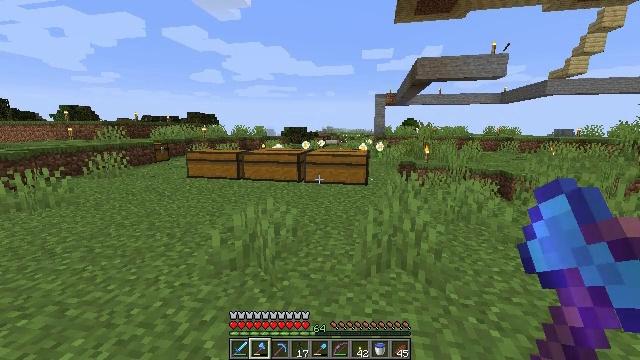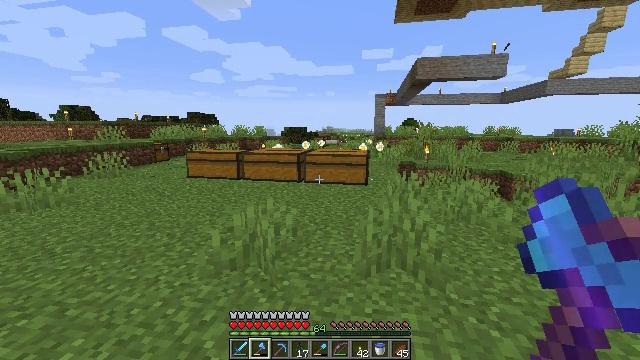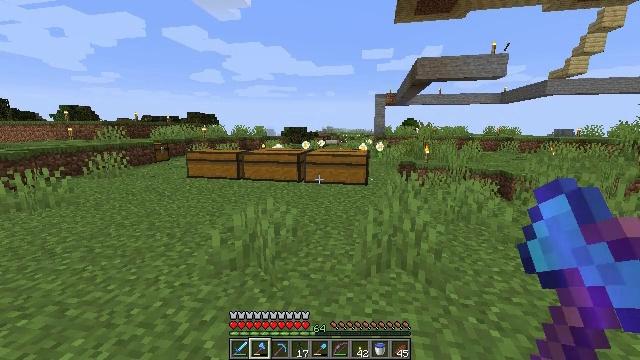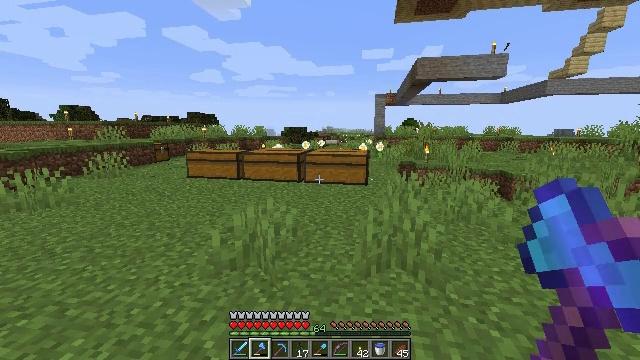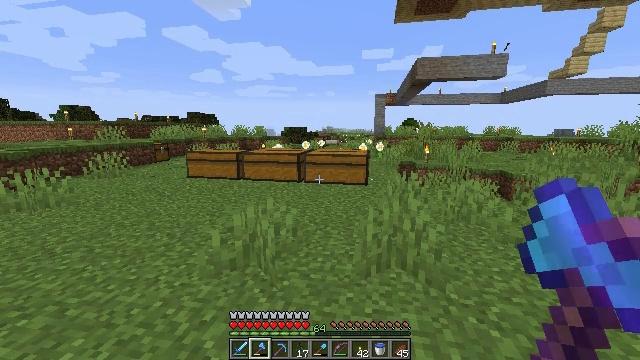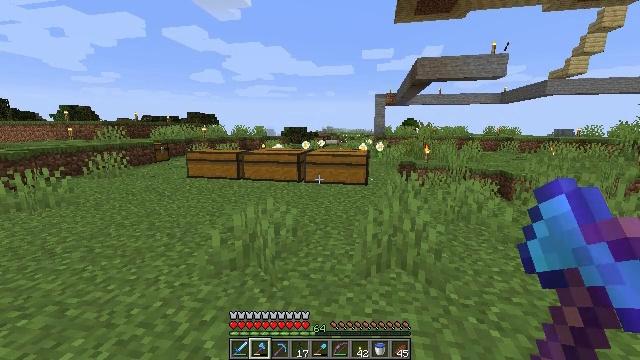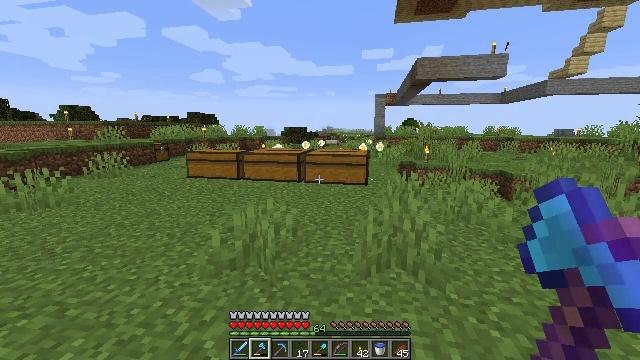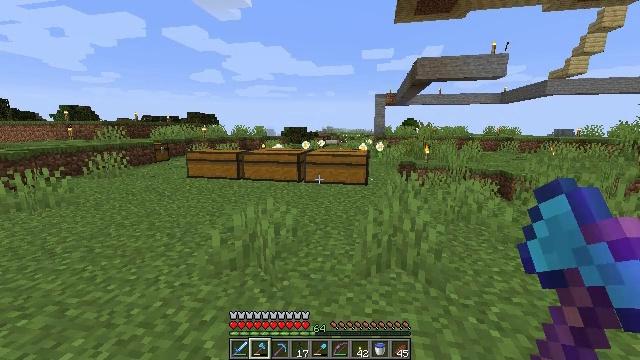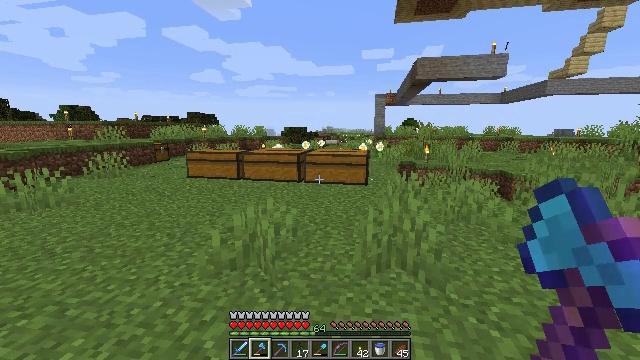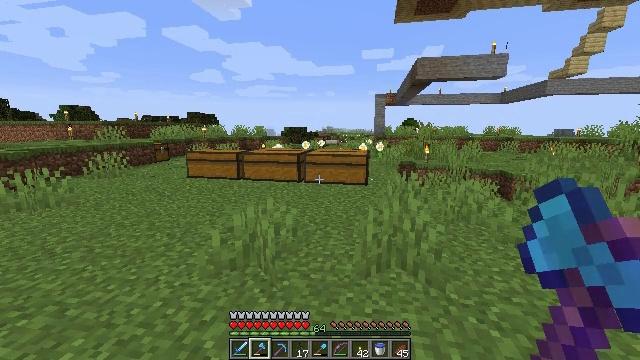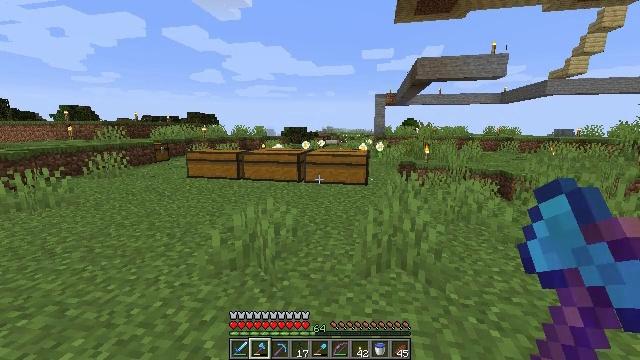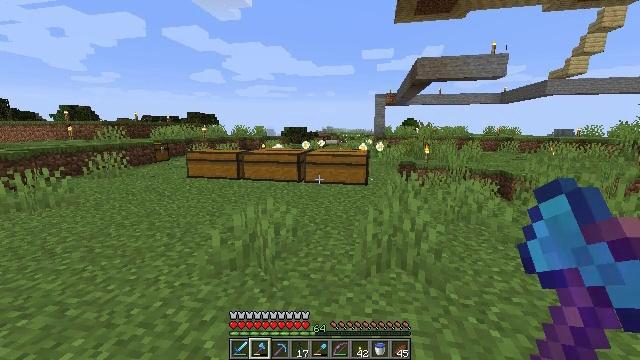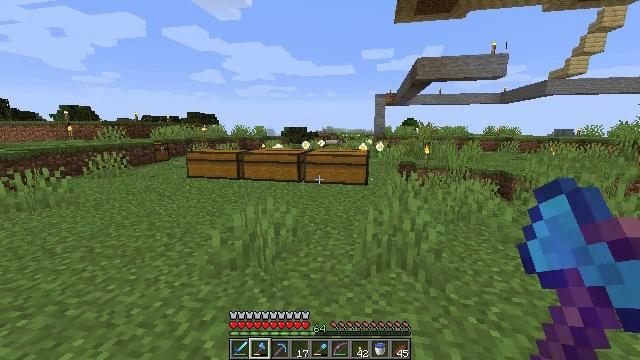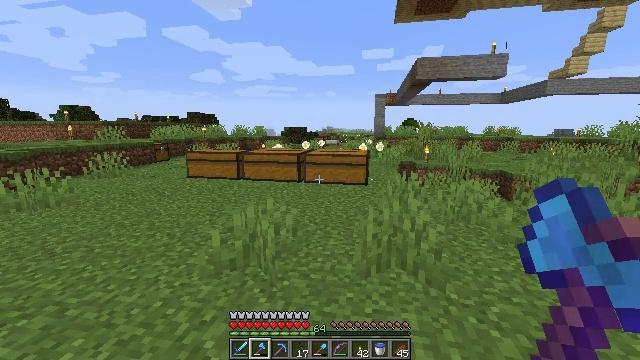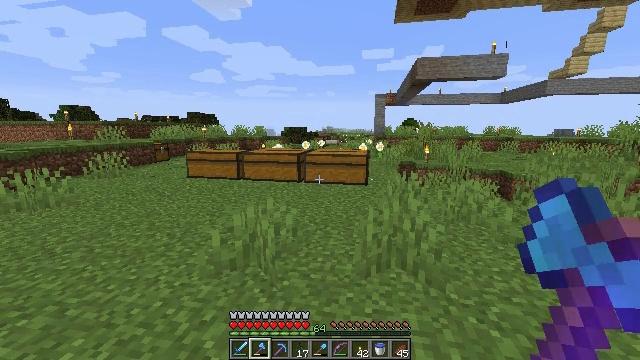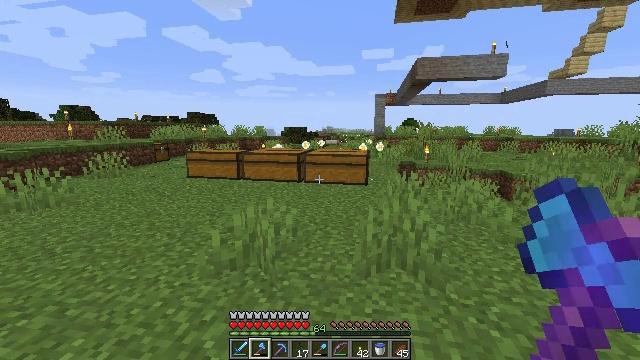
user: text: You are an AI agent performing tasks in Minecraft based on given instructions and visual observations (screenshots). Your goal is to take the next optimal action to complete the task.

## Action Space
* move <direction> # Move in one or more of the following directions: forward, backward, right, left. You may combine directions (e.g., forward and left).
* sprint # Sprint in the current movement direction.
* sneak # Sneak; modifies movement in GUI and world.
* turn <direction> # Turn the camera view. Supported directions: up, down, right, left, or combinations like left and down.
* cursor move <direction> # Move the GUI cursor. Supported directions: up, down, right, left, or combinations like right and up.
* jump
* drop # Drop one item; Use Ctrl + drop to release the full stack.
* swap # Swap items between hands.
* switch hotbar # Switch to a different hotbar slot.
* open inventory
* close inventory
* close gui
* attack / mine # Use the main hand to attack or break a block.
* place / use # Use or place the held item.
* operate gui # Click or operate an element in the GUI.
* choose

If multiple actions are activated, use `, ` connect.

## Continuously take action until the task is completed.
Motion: motion action
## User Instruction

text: Drop a diamond axe.
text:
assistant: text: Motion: no_op
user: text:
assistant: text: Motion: no_op
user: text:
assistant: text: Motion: no_op
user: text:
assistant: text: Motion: no_op
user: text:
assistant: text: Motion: no_op
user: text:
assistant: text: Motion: no_op
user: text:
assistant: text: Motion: no_op
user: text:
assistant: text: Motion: no_op
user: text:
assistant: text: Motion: no_op
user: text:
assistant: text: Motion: no_op
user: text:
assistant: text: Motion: no_op
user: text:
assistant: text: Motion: no_op
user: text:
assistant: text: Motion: no_op
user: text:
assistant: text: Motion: no_op
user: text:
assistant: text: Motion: no_op
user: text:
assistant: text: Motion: no_op
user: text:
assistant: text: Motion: no_op
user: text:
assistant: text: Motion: no_op
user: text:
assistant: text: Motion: no_op
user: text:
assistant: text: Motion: no_op
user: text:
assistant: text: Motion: no_op
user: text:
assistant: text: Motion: no_op
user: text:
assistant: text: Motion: no_op
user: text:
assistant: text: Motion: no_op
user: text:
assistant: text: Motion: no_op
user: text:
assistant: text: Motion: no_op
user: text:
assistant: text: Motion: no_op
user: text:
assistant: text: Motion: no_op
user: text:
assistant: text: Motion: no_op
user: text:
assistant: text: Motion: no_op